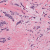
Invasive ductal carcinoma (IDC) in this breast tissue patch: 1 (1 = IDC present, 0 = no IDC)